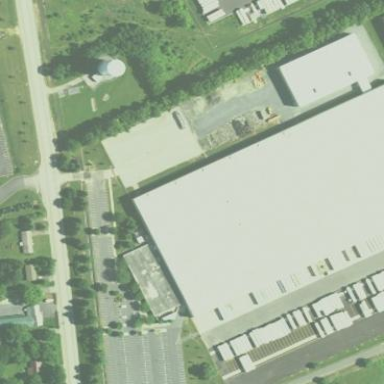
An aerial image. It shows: Warehouse.